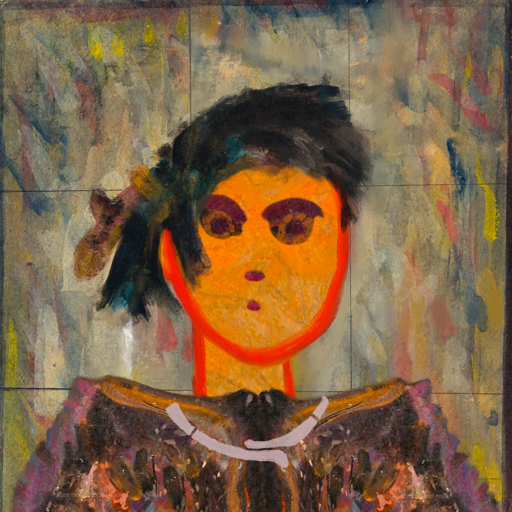
Background: GypsyMother, Head And Neck Front: Sisters, Face Front: Doll, Bust: Gypsy_Queen, Hair Front: Pipe, Head Accessory: Blank, Second Necklace: Blank, Necklace: Hypocrite_2, Baby: Blank